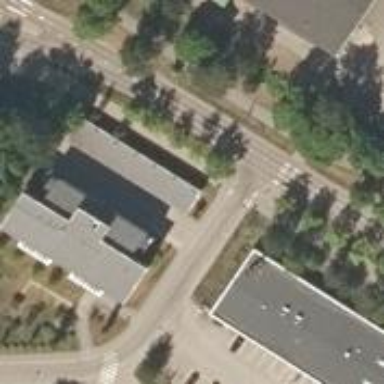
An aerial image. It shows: Zebra crossing on the road.